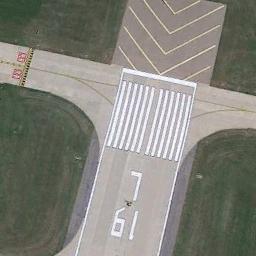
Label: runway